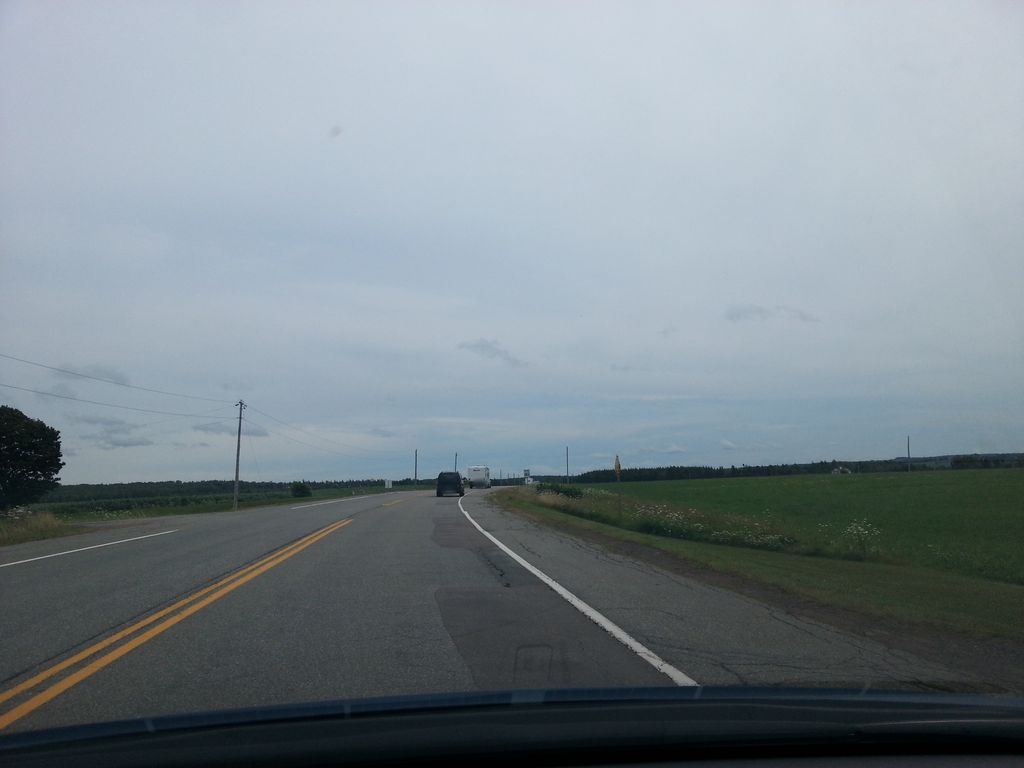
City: charlottetown